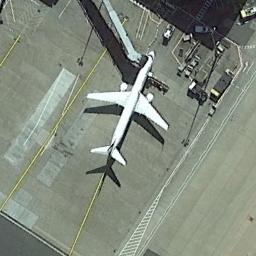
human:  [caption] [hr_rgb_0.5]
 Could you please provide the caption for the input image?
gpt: An airplane was on the airport beside many containers .

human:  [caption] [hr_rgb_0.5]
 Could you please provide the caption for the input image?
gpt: There is an airplane parked next to the terminal .

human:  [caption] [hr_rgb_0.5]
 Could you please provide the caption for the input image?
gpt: A plane parked next to a boarding bridge and some facilities in front of it .

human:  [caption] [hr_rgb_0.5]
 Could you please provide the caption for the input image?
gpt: One plane is on the ground next to the building .

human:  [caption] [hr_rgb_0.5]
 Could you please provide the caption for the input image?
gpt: A white plane docked at the corresponding departure gate .